Question: I need a drag slider bar for my webpage. This is how the jQuery slider provided in www.jqueryui.com/slider/ looks like:

Let's agree upon the fact that it looks ugly.
So, assume I made two PNG files in Photoshop, one for the bar and one for the handle.
Is there any way to redesign this gray, monotonous slider with my awesome images?
If you have another designable slider recommendation other than jQuery, that's also welcome.
Thanks in advance.
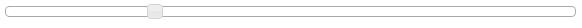
Answer: Here is the <URL> to the API page
There is a paragraph which explains theming:
>
## Theming
The slider widget uses the jQuery UI CSS framework to style its look
and feel. If slider specific styling is needed, the following CSS
class names can be used:- 'ui-slider:''ui-slider-horizontal''ui-slider-vertical'- 'ui-slider-handle:'- 'ui-slider-range:''ui-slider-range-min''ui-slider-range-max'
As you asked in comments an example <URL>